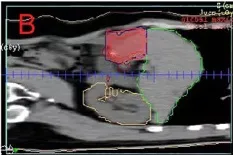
Dose-planning of radiotherapy. Coronal.
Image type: radiology (ct)